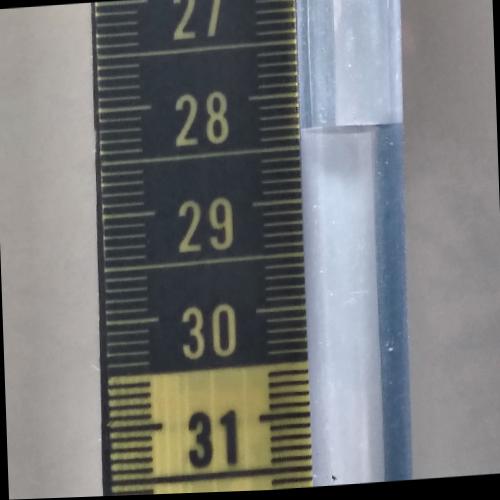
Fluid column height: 28.3 cm